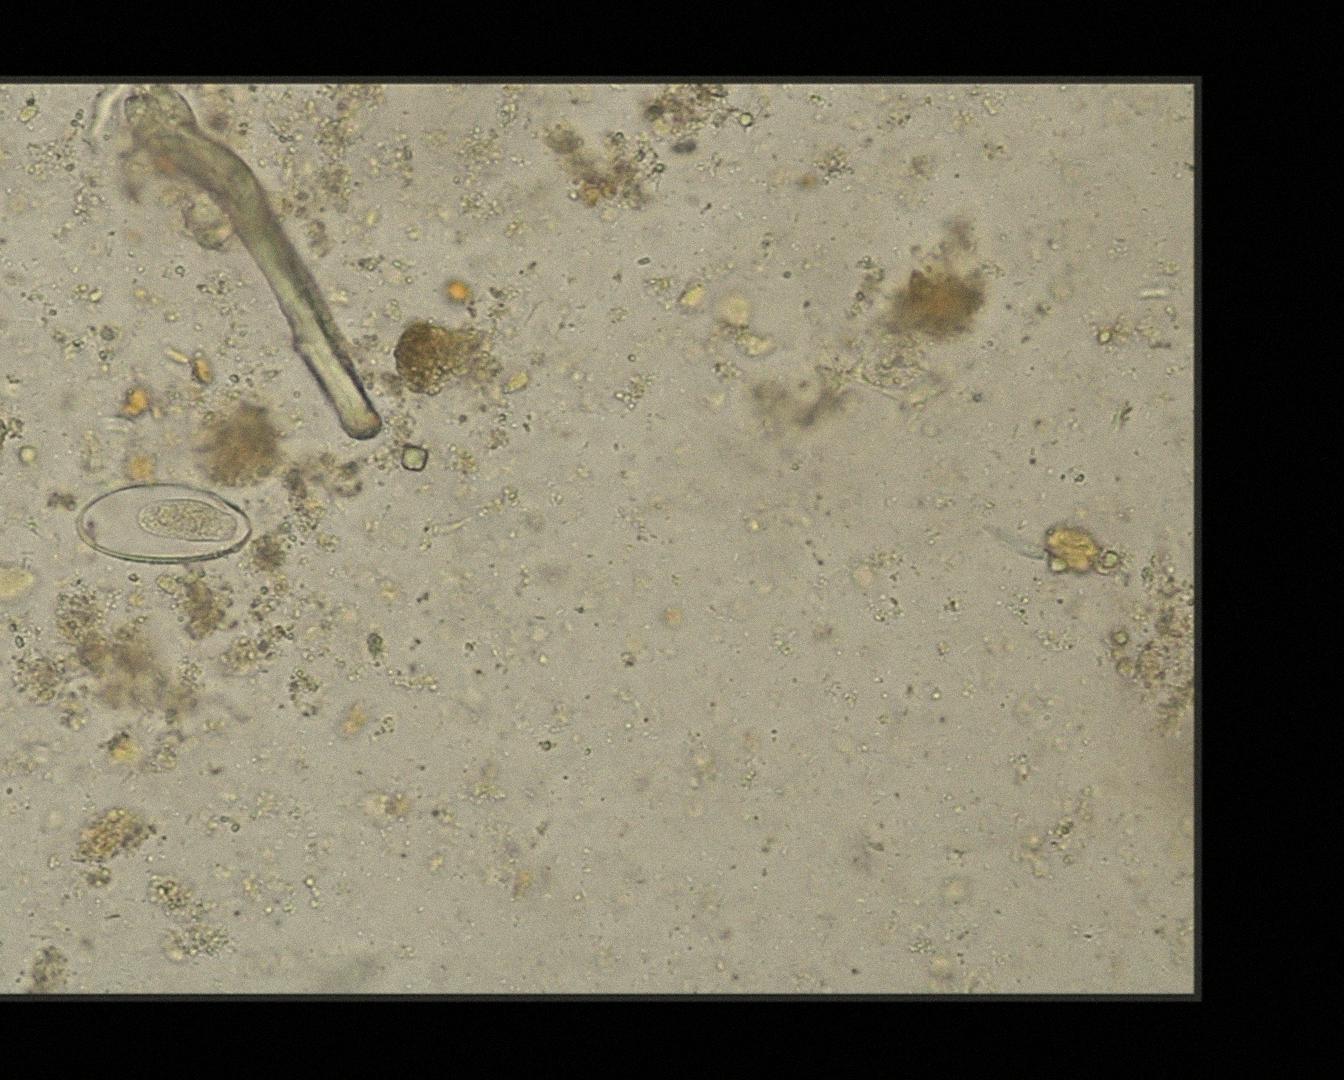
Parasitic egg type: Enterobius vermicularis